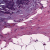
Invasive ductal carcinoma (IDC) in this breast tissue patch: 1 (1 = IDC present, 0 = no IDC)